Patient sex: F
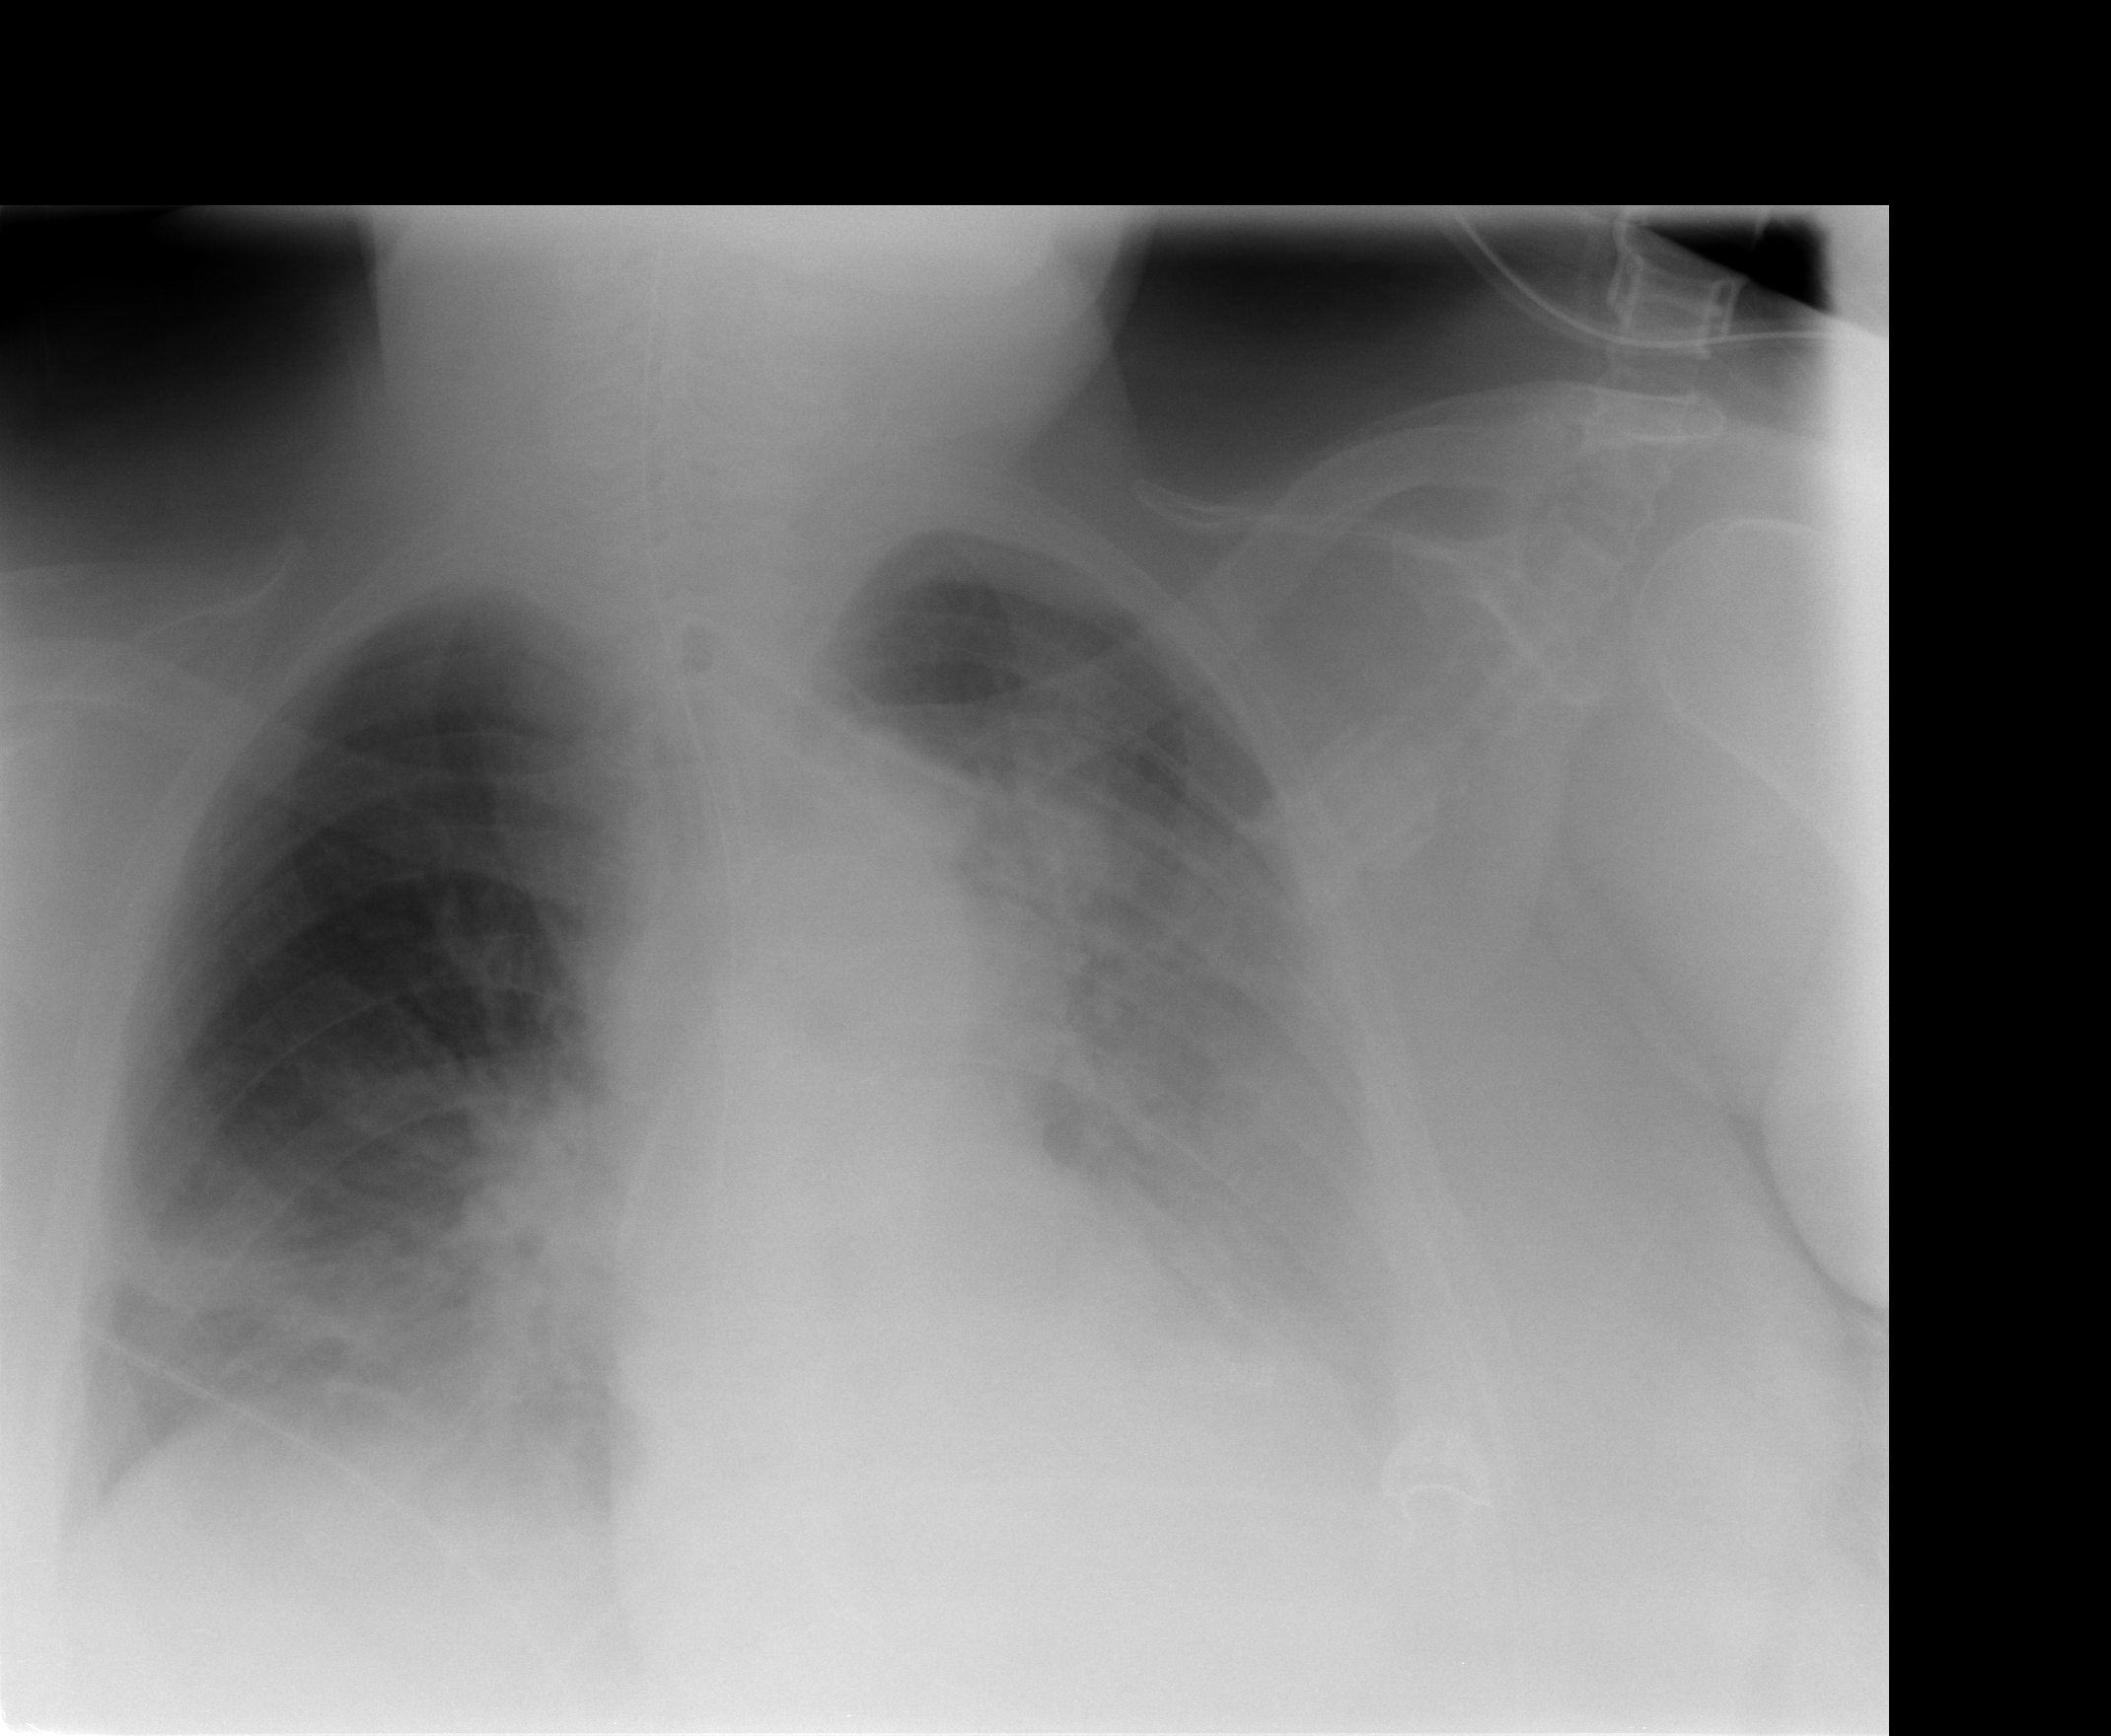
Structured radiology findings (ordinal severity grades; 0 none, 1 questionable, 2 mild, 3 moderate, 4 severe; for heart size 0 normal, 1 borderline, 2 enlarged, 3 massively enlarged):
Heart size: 2
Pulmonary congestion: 2
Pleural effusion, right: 0
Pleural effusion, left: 3
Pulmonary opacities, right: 2
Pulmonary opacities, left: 0
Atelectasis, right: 2
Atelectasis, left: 2